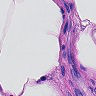
Metastatic tissue present: no